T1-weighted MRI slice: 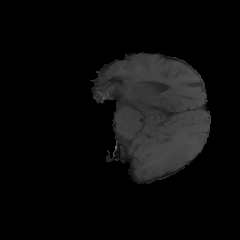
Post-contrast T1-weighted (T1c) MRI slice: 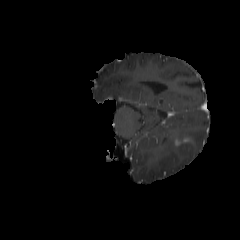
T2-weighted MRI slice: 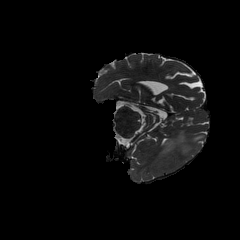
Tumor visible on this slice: yes